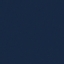
Land use / land cover class: SeaLake